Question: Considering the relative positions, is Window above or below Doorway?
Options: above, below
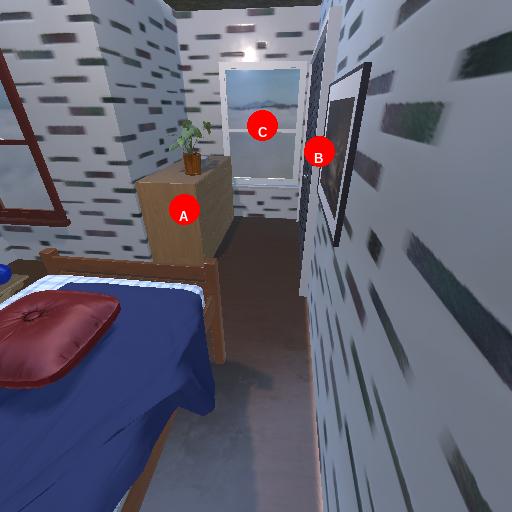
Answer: above